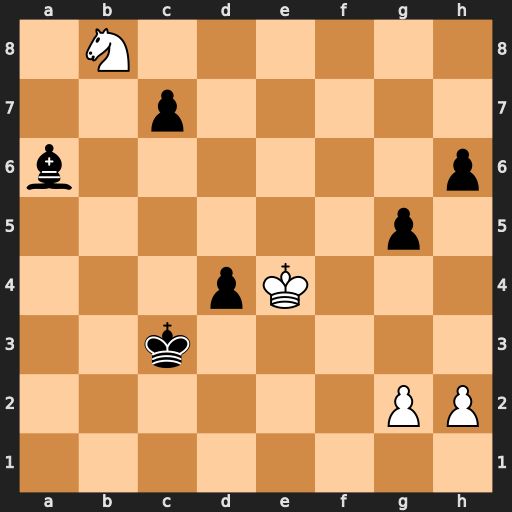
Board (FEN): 1N6/2p5/b6p/6p1/3pK3/2k5/6PP/8
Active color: w
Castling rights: -
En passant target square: -
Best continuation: Nxa6 c6 Nc5